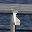
Label: 6